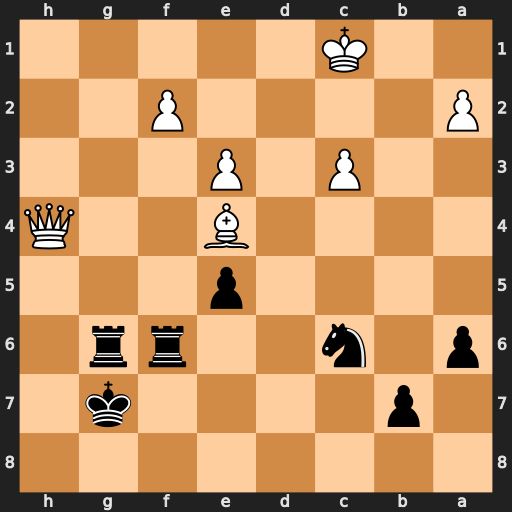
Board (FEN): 8/1p4k1/p1n2rr1/4p3/4B2Q/2P1P3/P4P2/2K5
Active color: b
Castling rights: -
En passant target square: -
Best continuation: Rg1+ Kd2 Rh6 Qxh6+ Kxh6